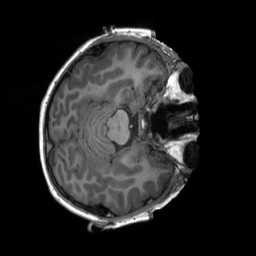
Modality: T1w
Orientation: axial
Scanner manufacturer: siemens
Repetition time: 2.3 s
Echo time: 0.00229 s